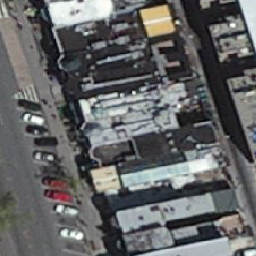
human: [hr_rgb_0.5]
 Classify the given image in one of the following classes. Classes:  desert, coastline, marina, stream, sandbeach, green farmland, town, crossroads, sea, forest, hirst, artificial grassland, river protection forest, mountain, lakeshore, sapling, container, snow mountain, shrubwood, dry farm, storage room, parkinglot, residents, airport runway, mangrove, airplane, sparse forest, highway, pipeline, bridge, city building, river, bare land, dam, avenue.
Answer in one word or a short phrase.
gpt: city building